【题型】解答题　【知识点】平面几何　【难度】easy
已知：如图, 在梯形 $ABCD$ 中 $AD // BC$, 点 $F$、$E$ 分别在线段 $BC$、$AC$ 上, 且 $\angle FAC = \angle ADE$, $AC = AD$。

(1)求证：$DE = AF$；

(2)若 $\angle ABC = \angle CDE$, 求证：$AF^2 = BF \cdot CE$。

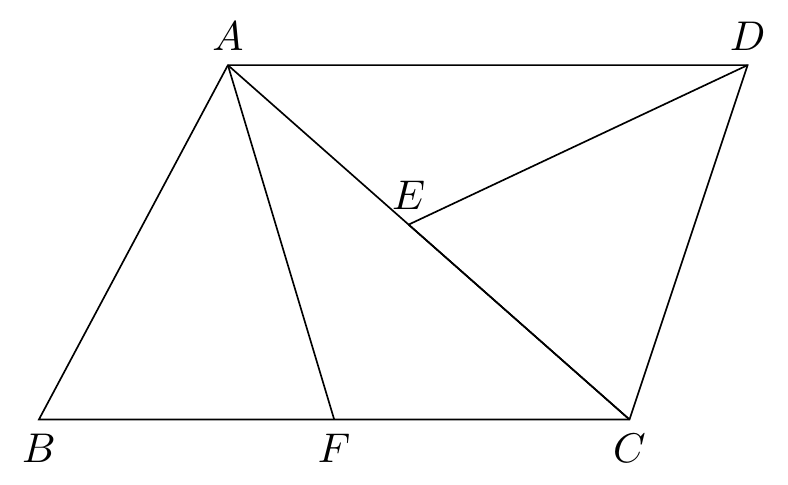
【解答】
解：(1)$\because$ $AD // BC$,

$\therefore$ $\angle ACF = \angle DAC$,

$\because$ $\angle FAC = \angle ADE$, $AC = AD$,

$\therefore$ $\triangle ACF \cong \triangle DAE$(ASA),

$\therefore$ $AF = DE$；

(2)$\because$ $\triangle ACF \cong \triangle DAE$,

$\therefore$ $\angle AFC = \angle DEA$,

$\therefore$ $\angle AFB = \angle DEC$,

$\because$ $\angle ABC = \angle CDE$,

$\therefore$ $\triangle ABF \sim \triangle CDE$,

$\therefore$ $\frac{AF}{CE} = \frac{BF}{DE}$,

$\therefore$ $AF \cdot DE = BF \cdot CE$,

$\because$ $AF = DE$,

$\therefore$ $AF^2 = BF \cdot CE$。